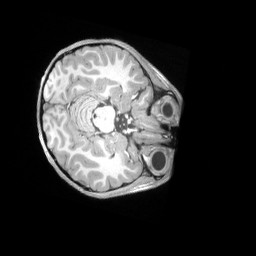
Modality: T1w
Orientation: axial
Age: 8
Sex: male
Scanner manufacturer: siemens
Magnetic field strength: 3 T
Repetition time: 2.53 s
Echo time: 0.00164 s